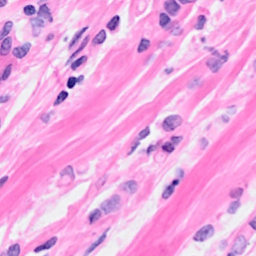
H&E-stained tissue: Breast